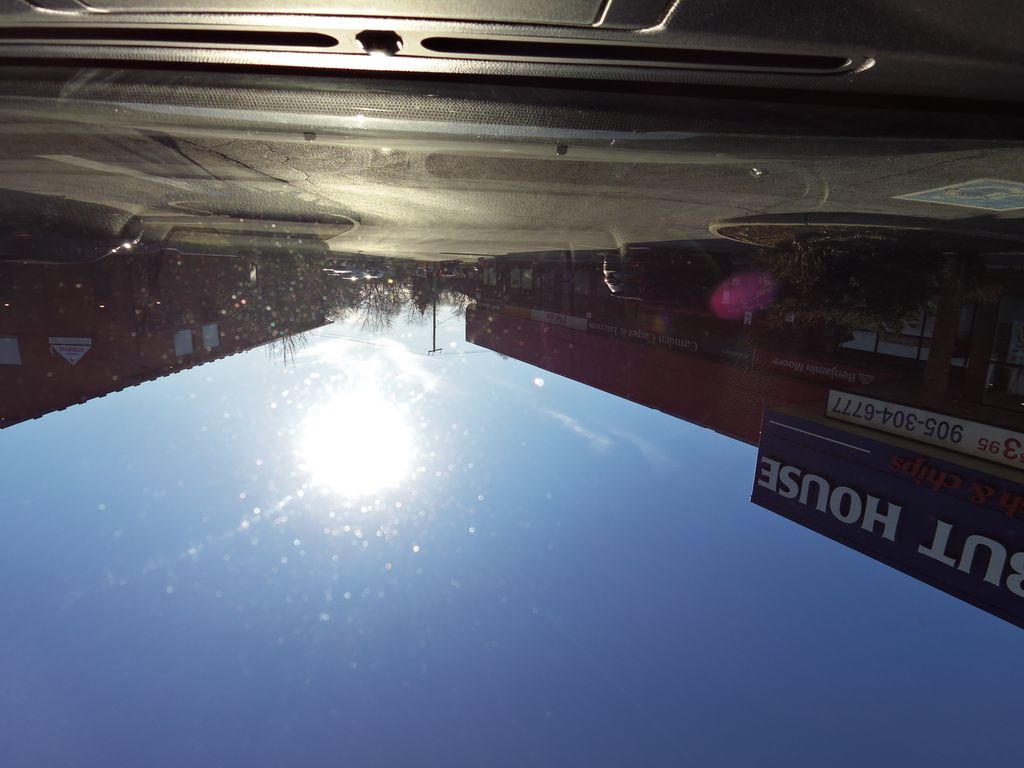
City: hamilton